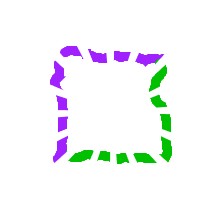
Shape: square